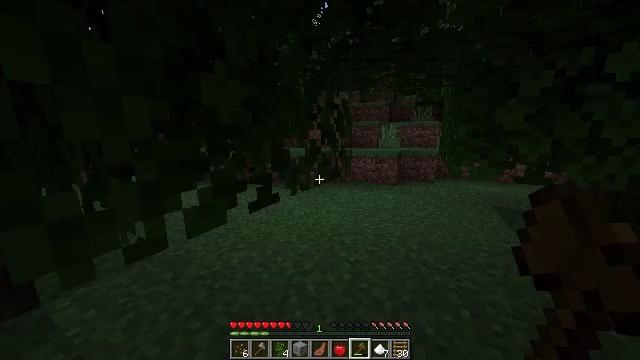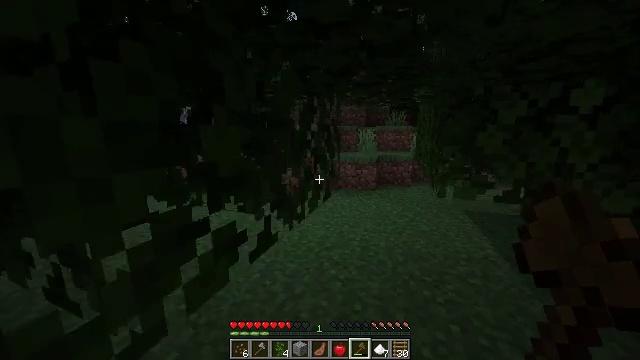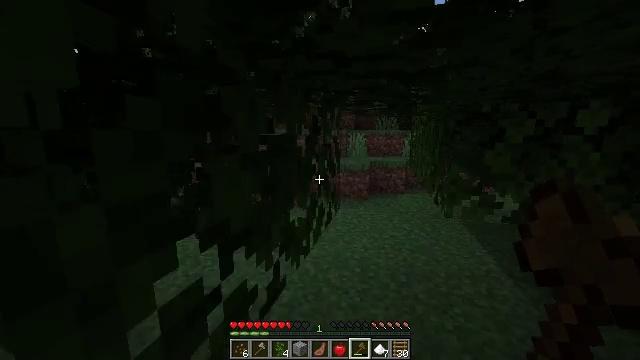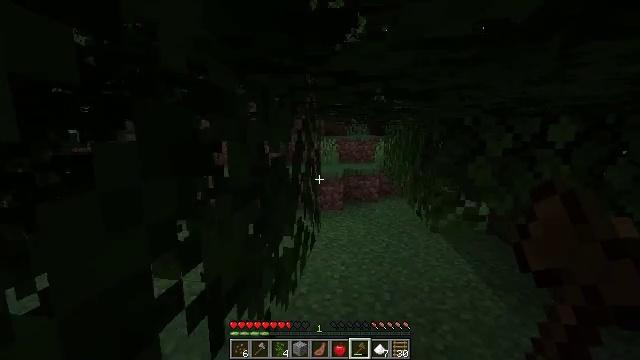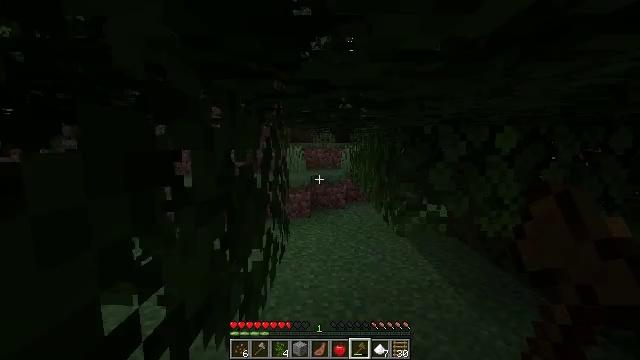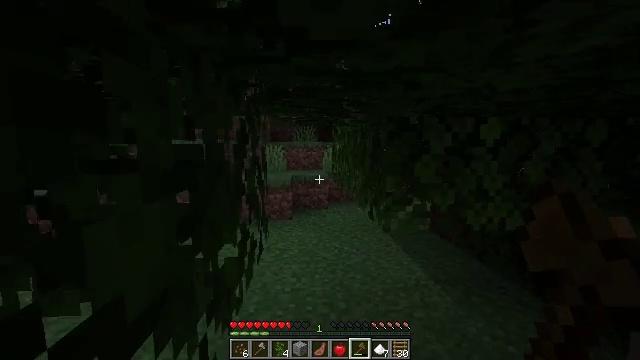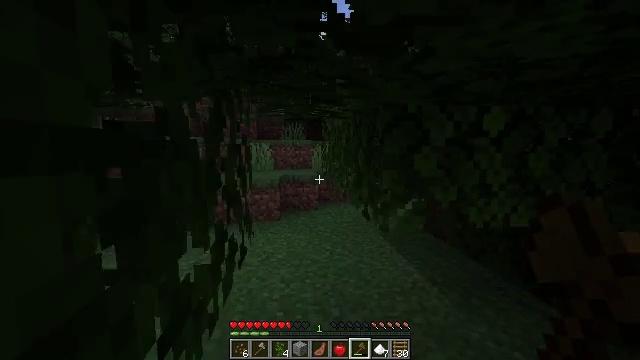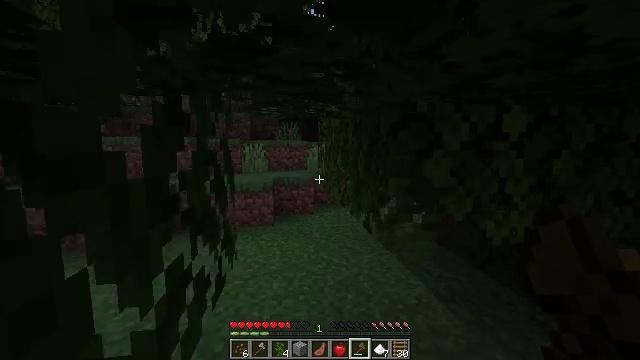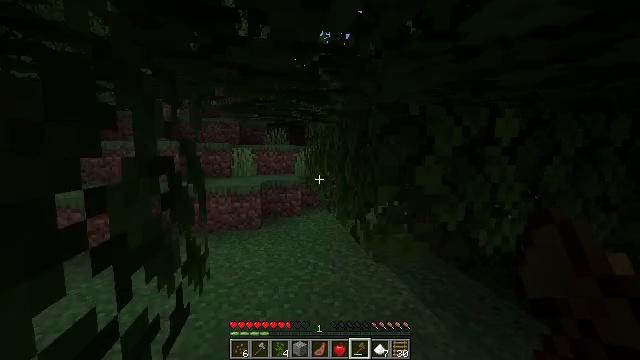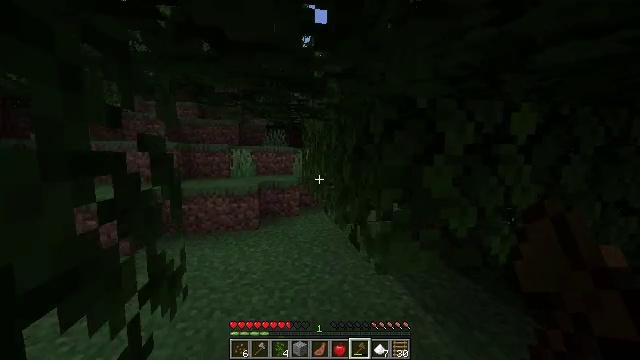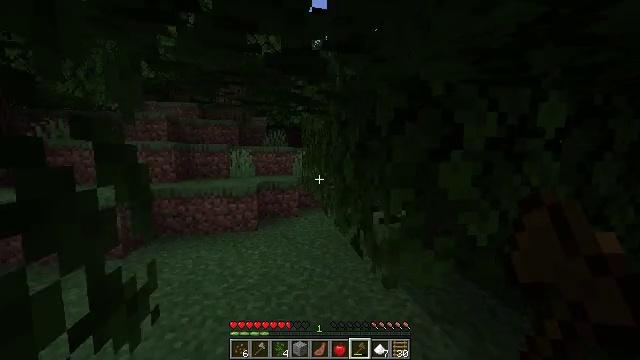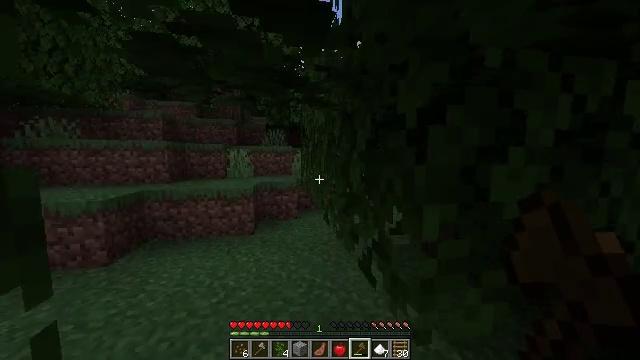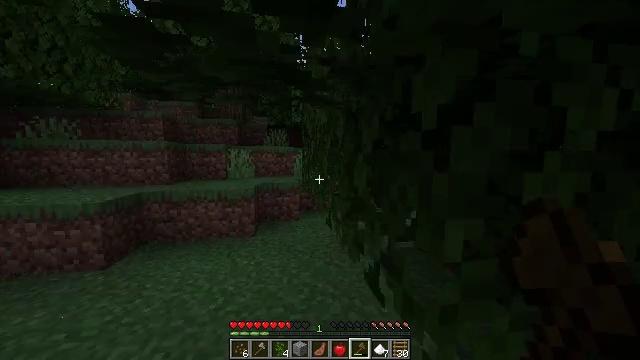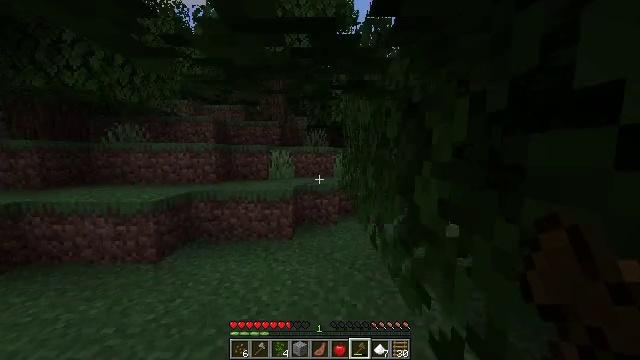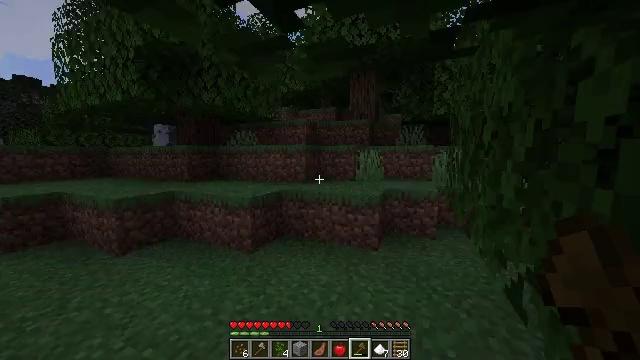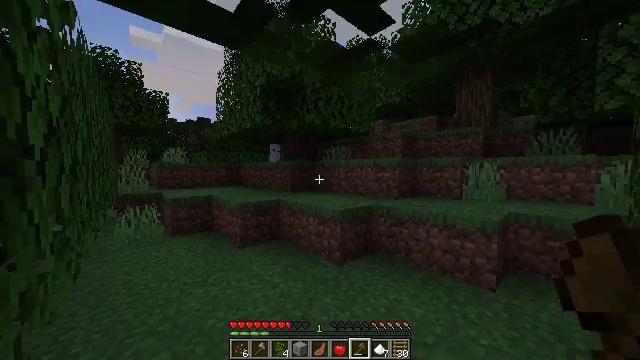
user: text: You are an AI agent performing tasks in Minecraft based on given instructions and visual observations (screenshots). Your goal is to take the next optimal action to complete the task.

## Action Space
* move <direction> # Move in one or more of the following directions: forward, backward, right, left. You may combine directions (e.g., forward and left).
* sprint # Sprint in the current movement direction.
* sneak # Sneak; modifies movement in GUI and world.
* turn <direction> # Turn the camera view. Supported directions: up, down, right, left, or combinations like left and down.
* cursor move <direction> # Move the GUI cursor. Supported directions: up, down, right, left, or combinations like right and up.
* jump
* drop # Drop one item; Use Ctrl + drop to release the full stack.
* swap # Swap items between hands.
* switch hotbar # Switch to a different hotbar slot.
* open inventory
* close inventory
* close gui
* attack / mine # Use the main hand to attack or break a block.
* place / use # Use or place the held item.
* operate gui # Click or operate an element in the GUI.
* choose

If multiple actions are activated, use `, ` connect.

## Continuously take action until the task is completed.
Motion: motion action
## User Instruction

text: Collect bamboo for crafting.
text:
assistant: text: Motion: move forward, turn right, jump
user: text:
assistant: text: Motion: move forward, turn right, jump
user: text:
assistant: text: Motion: move forward, turn right and up, jump
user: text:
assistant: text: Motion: move forward, turn right and up, jump
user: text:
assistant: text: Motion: move forward, turn right
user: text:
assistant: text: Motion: move forward, sprint, turn right
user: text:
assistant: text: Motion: move forward, sprint
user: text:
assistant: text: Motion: move forward, sprint, turn right
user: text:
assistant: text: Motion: move forward, sprint
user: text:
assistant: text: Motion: move forward
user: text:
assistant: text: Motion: move forward
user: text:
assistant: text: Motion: move forward
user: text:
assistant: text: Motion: move forward, sprint, turn left
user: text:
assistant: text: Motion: move forward, sprint, turn left
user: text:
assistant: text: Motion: move forward, sprint, turn left and up
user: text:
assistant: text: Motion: move forward, sprint, turn left
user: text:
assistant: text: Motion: move forward, turn left
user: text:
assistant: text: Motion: move forward, turn left
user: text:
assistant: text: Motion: move forward, turn left
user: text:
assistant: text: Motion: move forward, turn left
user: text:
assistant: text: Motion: move forward, turn left
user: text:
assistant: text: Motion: move forward
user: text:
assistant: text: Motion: move forward, turn left
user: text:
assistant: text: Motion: move forward, turn left
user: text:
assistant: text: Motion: move forward, turn left
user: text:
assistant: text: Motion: move forward, turn left, jump
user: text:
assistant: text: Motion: move forward, jump
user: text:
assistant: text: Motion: move forward, jump
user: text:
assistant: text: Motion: move forward, jump
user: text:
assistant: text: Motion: move forward, jump